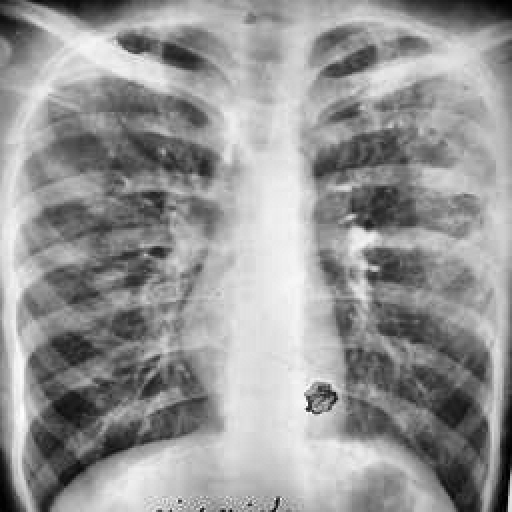
Finding: TUBERCULOSIS